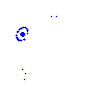
Particle: kaon